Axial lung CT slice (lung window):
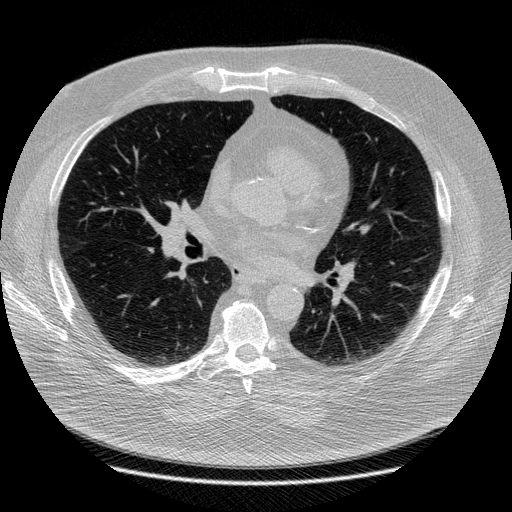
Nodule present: no